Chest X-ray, AP view. Patient: 49 years old, sex M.
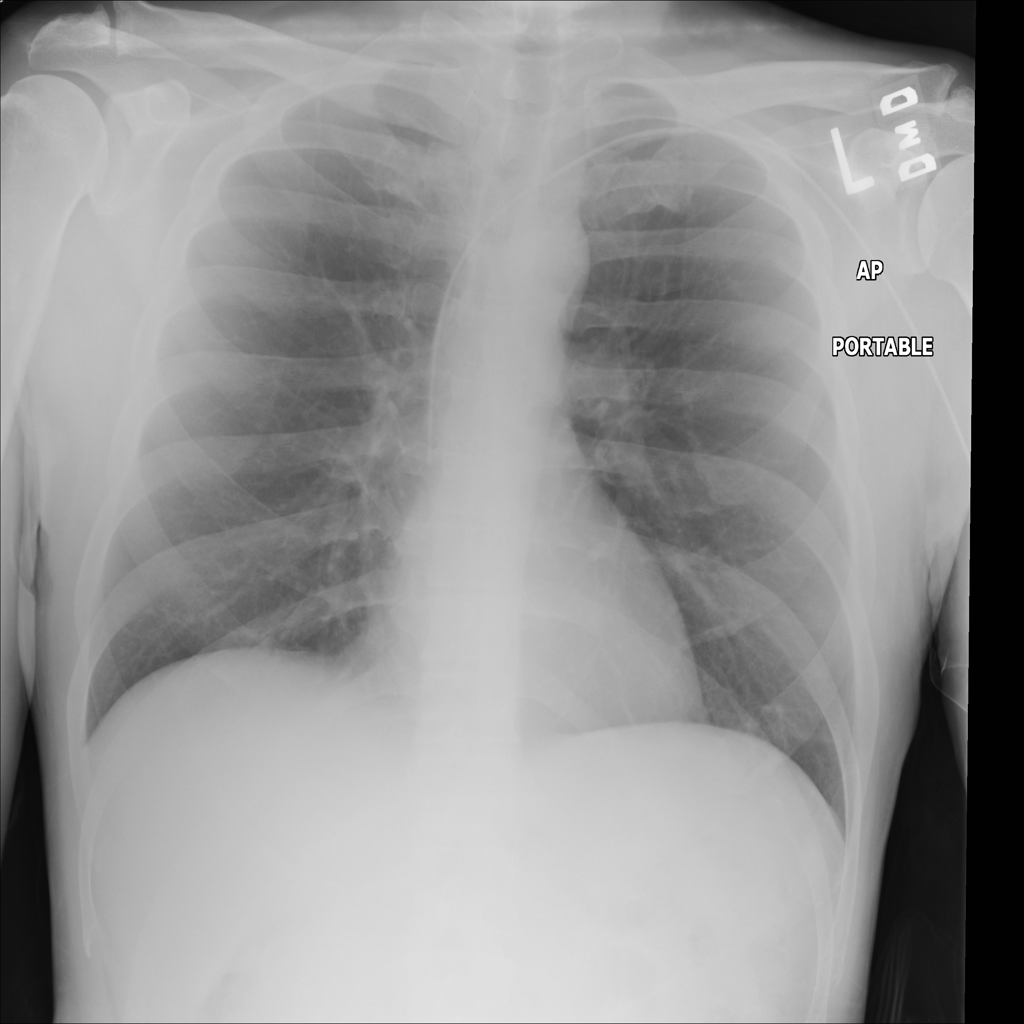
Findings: No Finding